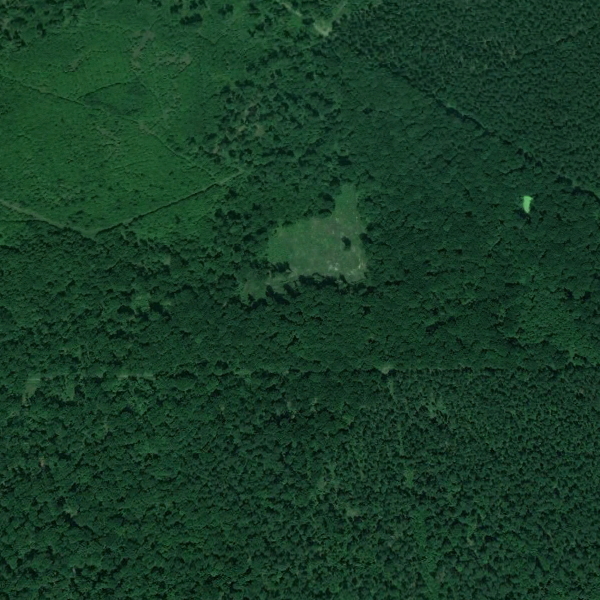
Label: Forest